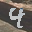
Label: 4